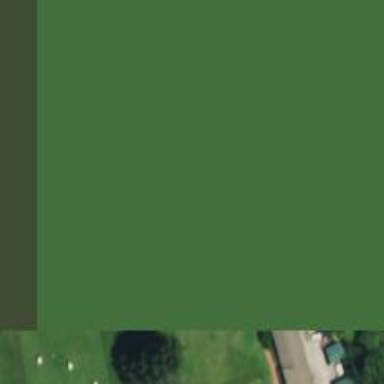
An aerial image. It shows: Area of rough grass used for golf.